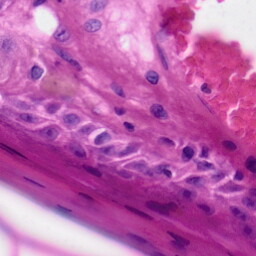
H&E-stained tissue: Skin